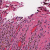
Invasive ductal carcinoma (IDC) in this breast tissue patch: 0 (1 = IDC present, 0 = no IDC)